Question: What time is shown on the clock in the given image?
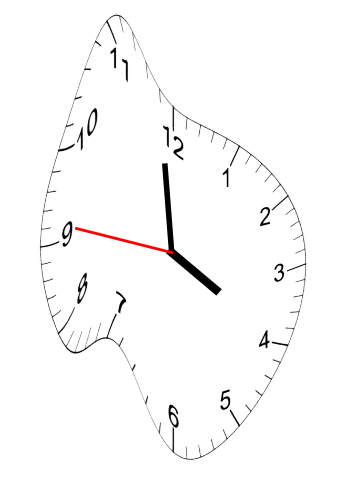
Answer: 03:58:46